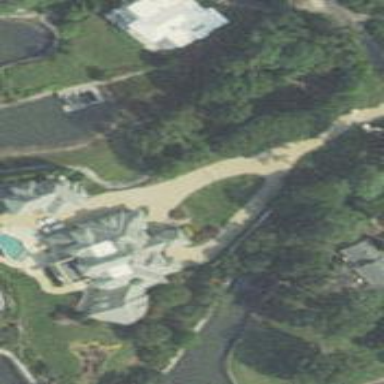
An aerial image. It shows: Driveway tunnel serving as building passage.